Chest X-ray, AP view. Patient: 50 years old, sex M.
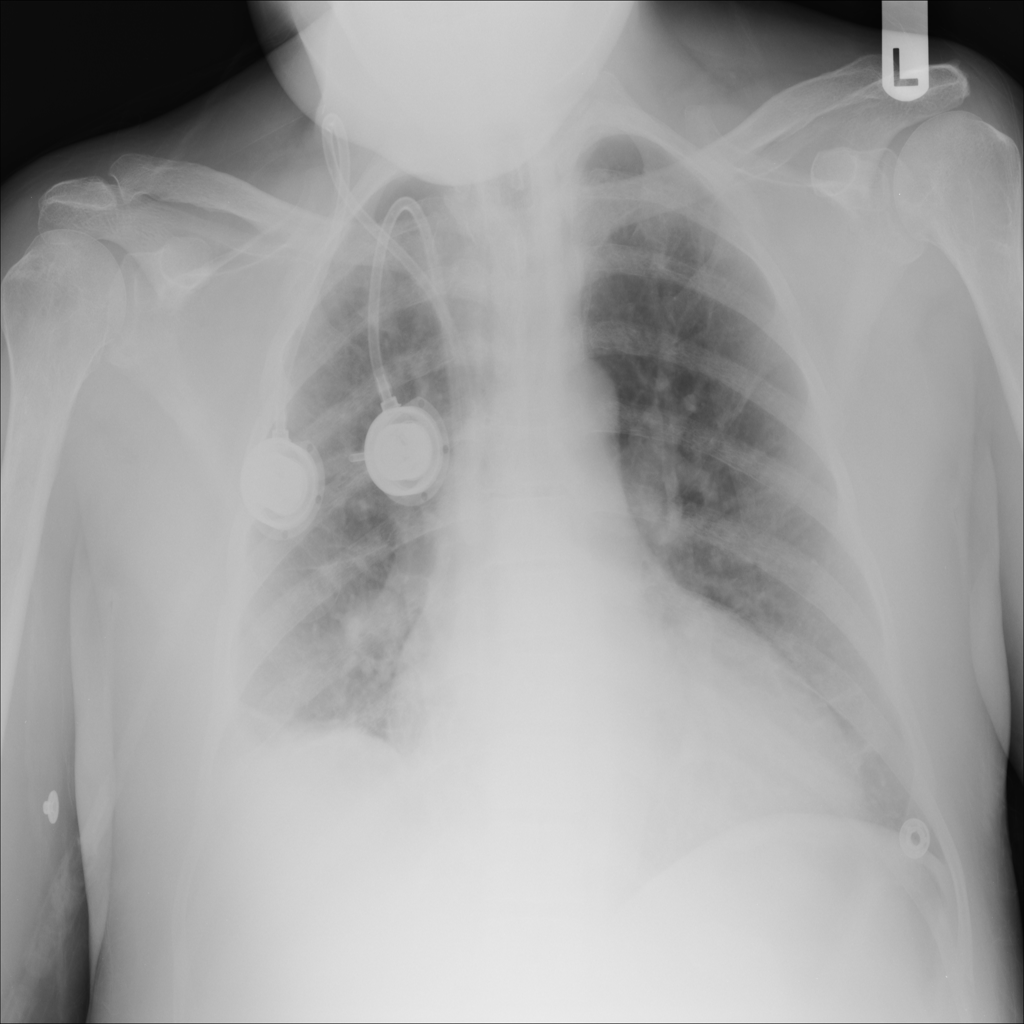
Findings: Atelectasis